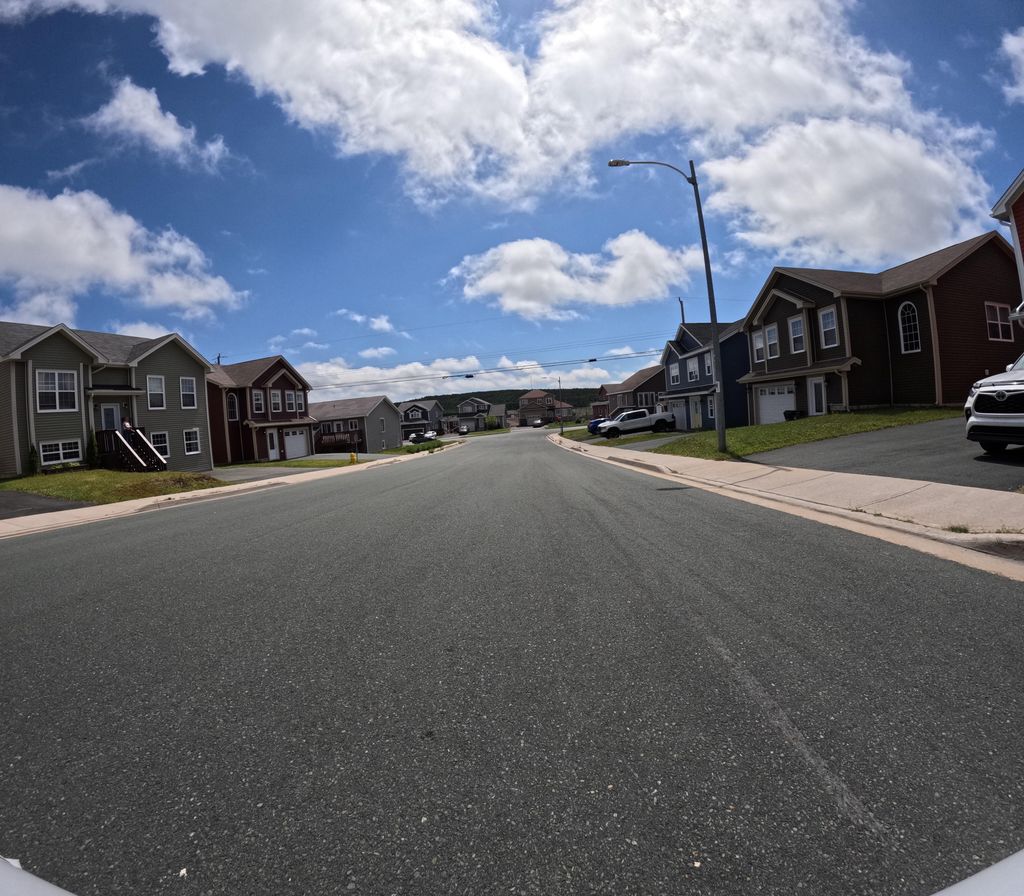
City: st_johns